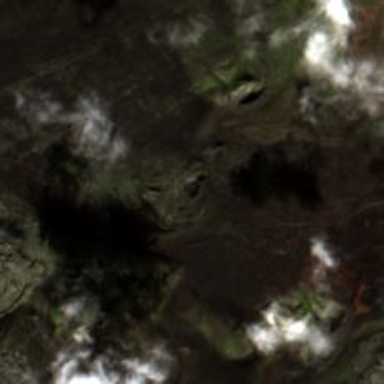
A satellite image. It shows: Volcanic vent in natural setting.